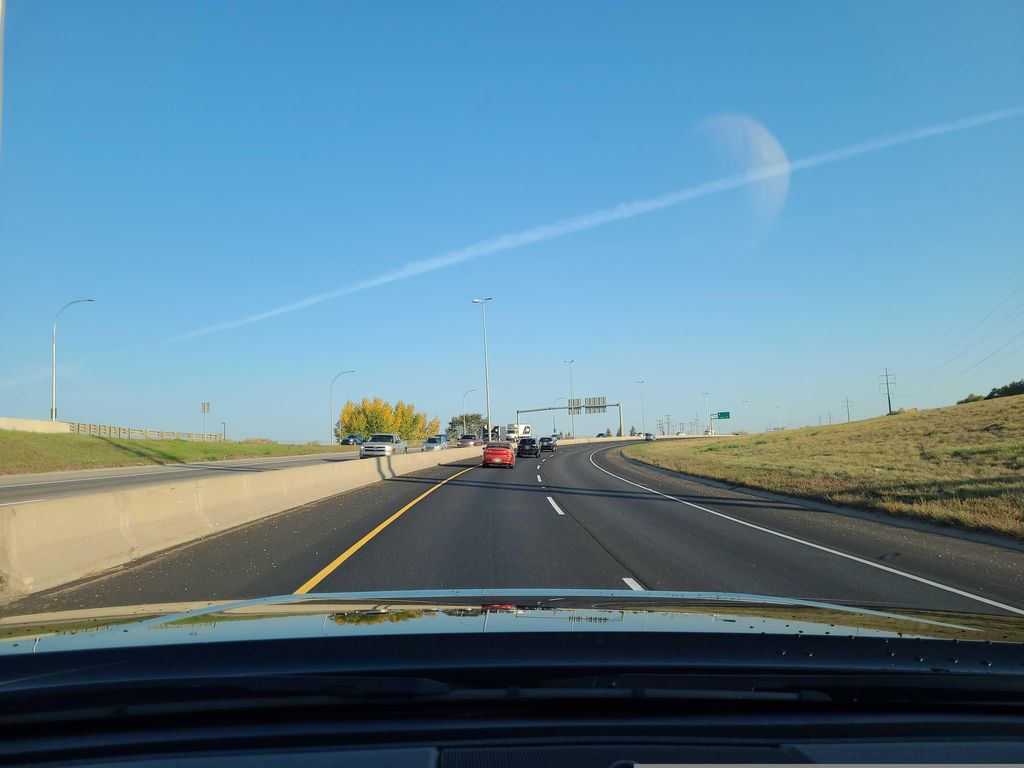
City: saskatoon